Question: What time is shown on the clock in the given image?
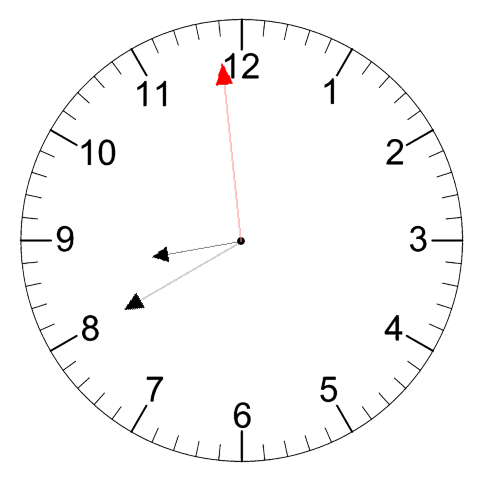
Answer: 08:39:59